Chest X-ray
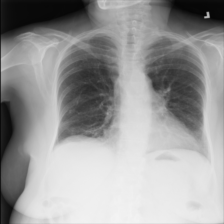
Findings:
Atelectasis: negative
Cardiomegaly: negative
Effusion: negative
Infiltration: negative
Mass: negative
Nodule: negative
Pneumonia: negative
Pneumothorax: negative
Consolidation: negative
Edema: negative
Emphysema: negative
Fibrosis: negative
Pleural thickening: negative
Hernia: negative